Field crop: maize
Growth stage: 2
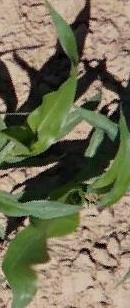
Species: maize